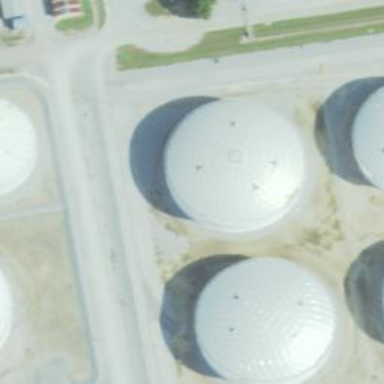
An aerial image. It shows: Storage tank which is man-made and housed in building.